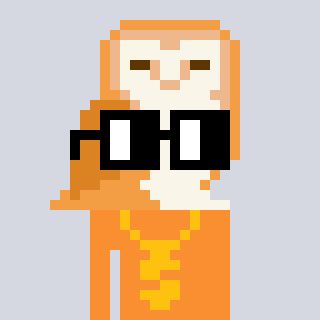
a pixel art character with square black glasses, a owl-shaped head and a orange-colored body on a cool background